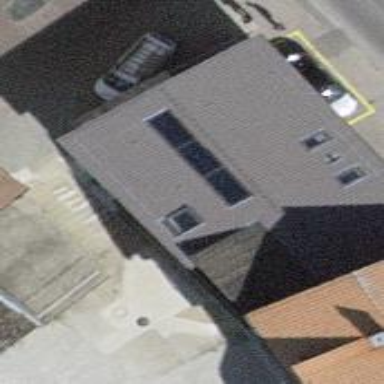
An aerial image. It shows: View of roof edge.